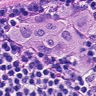
Metastatic tissue present: yes